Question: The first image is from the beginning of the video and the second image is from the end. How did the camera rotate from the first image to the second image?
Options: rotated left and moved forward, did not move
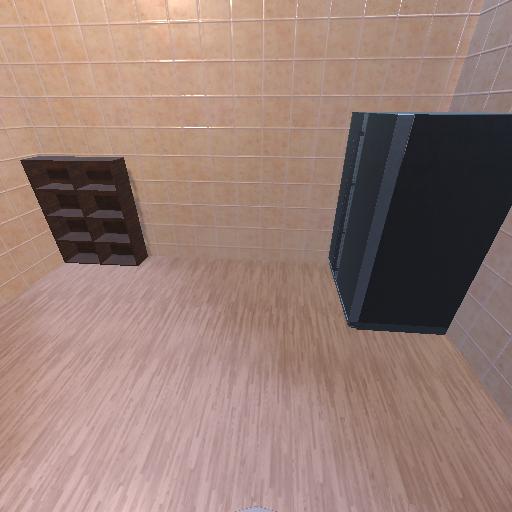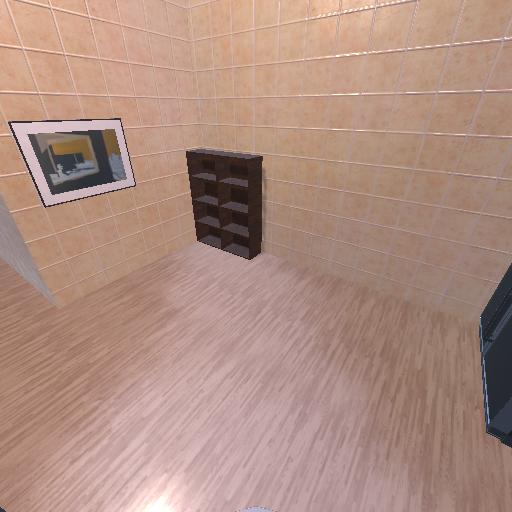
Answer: rotated left and moved forward